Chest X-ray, AP view. Patient: 56 years old, sex F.
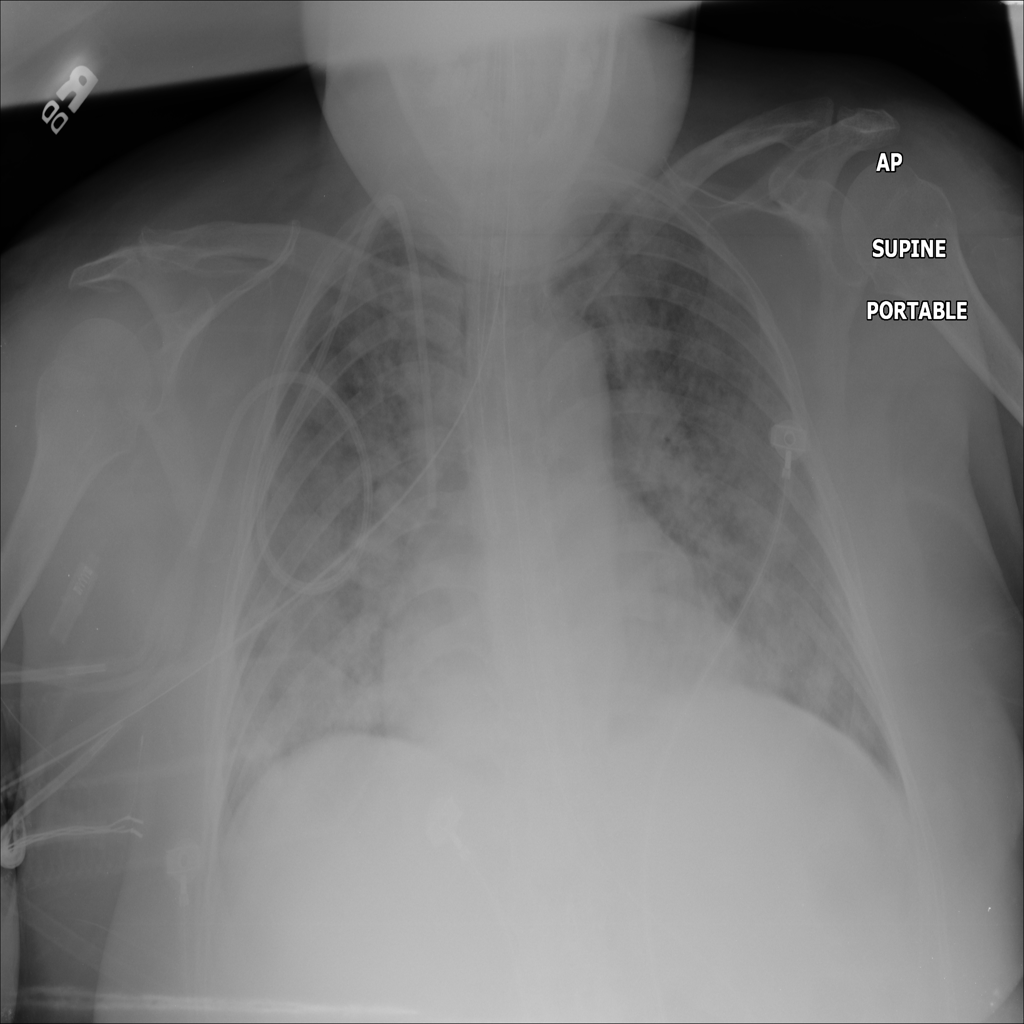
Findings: Infiltration